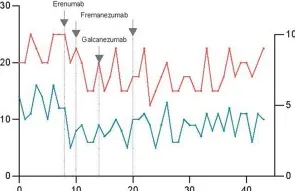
Improvement in the different headache parameters during treatment with anti-CGRP mAbs. Each point shows the value of the chosen parameter by month. The amplitude of change was highest in AD among all parameters and reported to be the most impactful for the patient (D, E).
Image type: pathology (immunostaining)